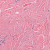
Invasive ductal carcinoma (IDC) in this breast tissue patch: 0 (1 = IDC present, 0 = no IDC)